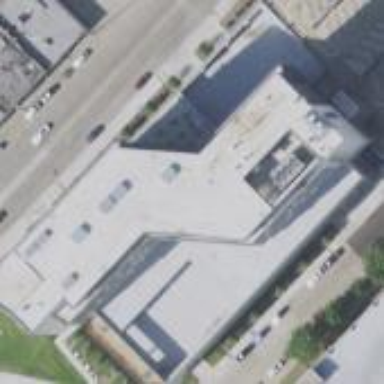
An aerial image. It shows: Hospital building.